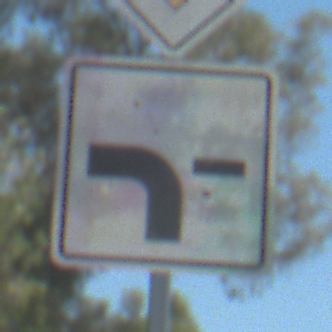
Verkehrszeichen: VerlaufVorfahrtsstrasse6
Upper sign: Vorfahrtsstrasse
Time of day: Midday
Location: Outdoor (Nature)
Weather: Clear
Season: NotSpecified
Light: Natural